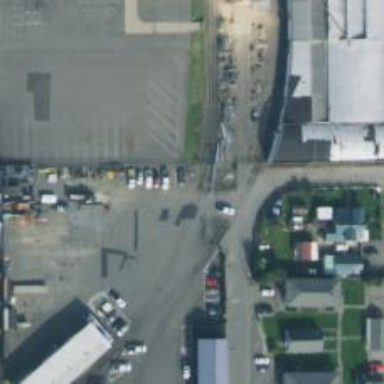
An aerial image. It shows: Railway spur service.